Interaction volume radius: 10 \u00c5
Interaction volume height: 10 \u00c5
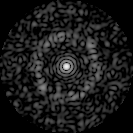
Disorder parameter: 0.8119